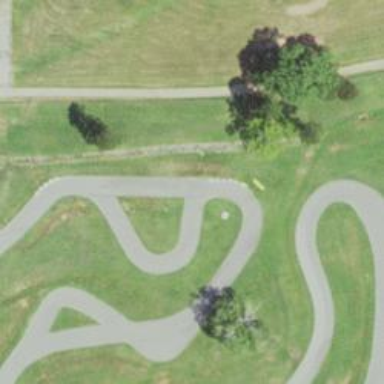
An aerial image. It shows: Asphalt raceway designed for motor sports.